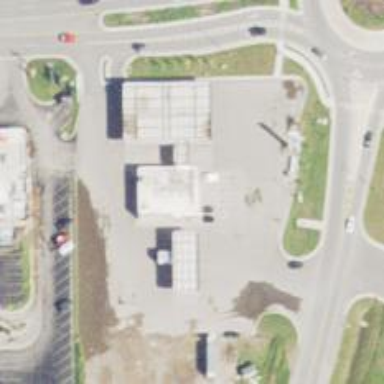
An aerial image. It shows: Convenience shop.